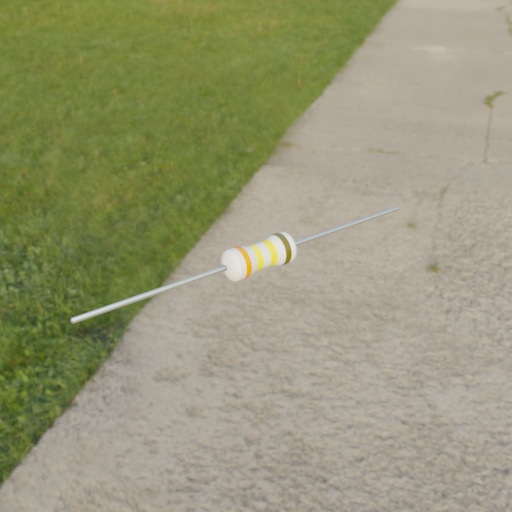
Resistor colour bands (in order): orange, yellow, yellow, brown